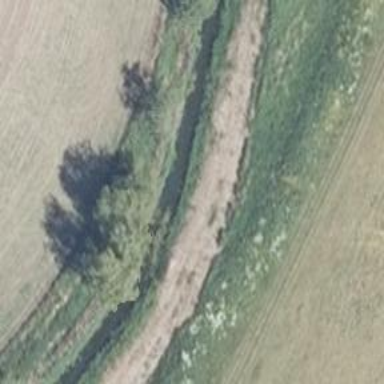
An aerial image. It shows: Row of trees in natural setting.